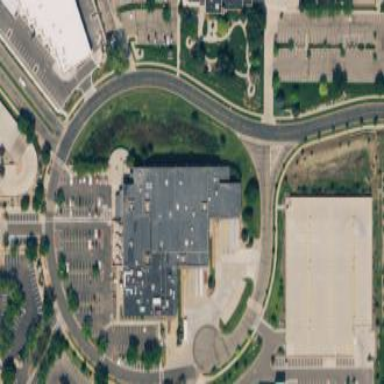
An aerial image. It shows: Office building.